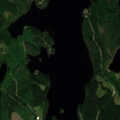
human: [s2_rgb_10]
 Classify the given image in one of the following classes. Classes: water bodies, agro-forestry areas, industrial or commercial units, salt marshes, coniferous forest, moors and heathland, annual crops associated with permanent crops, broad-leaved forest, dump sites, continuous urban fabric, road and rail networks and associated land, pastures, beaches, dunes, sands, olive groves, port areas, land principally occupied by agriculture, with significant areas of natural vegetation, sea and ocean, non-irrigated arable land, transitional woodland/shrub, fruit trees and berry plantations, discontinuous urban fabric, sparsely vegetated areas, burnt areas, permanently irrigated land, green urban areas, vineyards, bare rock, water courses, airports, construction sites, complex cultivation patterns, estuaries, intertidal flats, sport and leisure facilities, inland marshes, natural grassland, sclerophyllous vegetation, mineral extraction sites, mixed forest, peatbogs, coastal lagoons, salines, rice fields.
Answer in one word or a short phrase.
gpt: broad-leaved forest, coniferous forest, mixed forest, water bodies